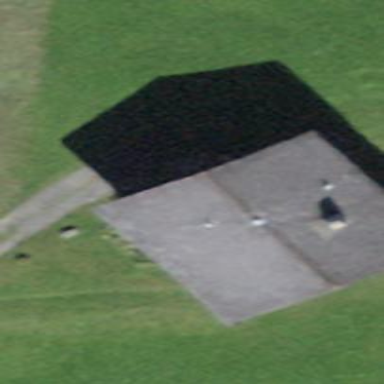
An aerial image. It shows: Building with tile roof.